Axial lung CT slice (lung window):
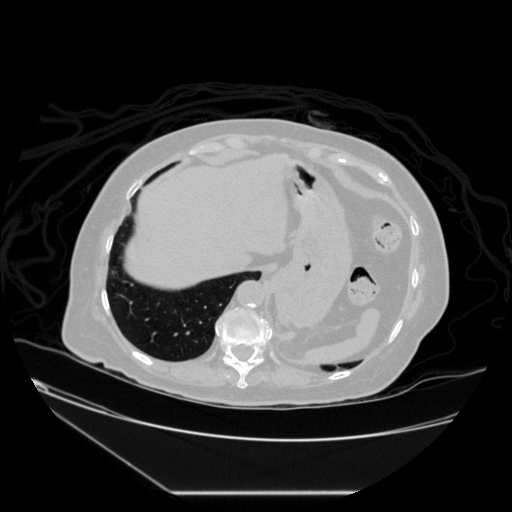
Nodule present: no